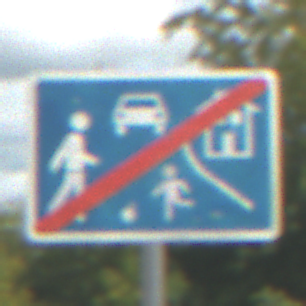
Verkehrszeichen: EndeVerkehrsberuhigterBereich
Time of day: Midday
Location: Outdoor (Suburban)
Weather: PartlyCloudy
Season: Summer
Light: Natural